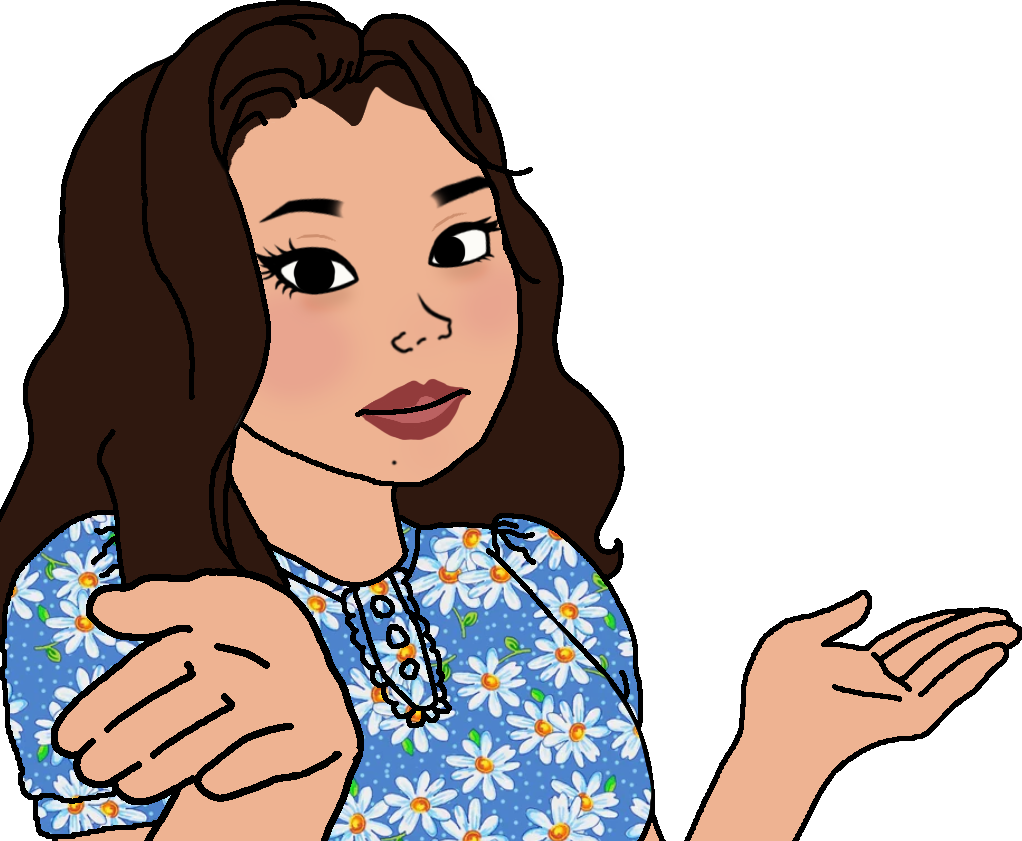
Label: 5_Trad_Wife